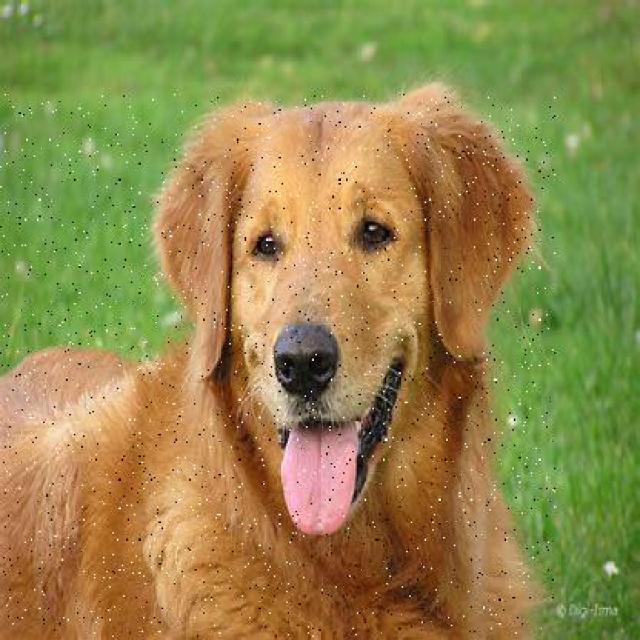
Healthy canine skin — no visible lesions, inflammation, or abnormalities. The skin and coat appear normal.